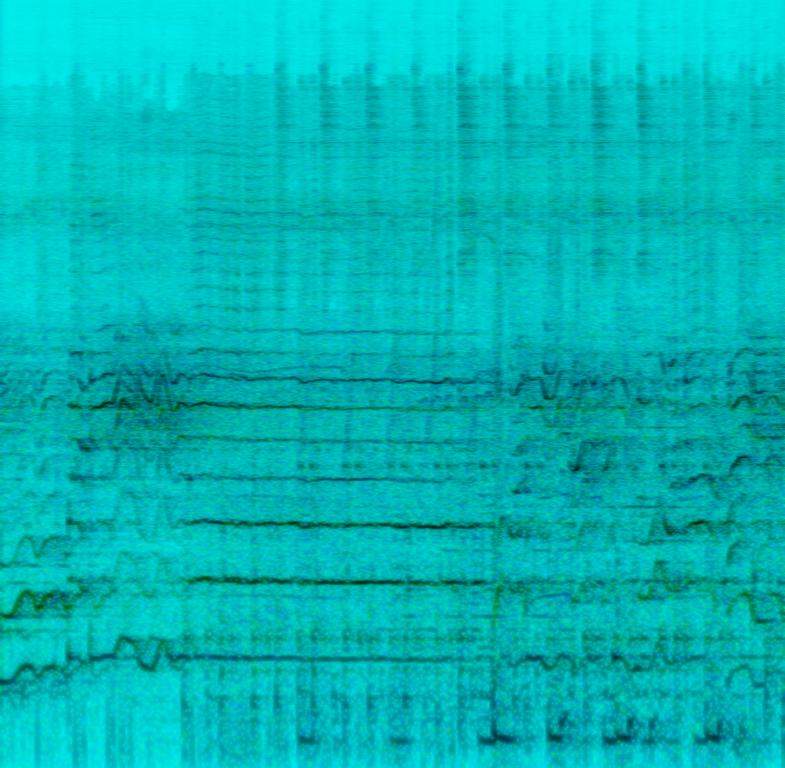
A female voice is singing loud and in a high key. Her voice is full of reverb and a little delay. It is so loud that the speakers are speaking a lot. There are percussive instruments like chimes and tabla like sounds playing a rhythm while a flute is playing a melody in the background. This is an amateur recording with poor recording quality. This song may be playing at a local dance event.